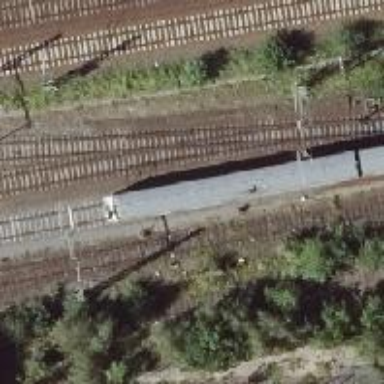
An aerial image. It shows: Railway signal.